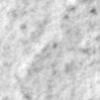
Label: no_change